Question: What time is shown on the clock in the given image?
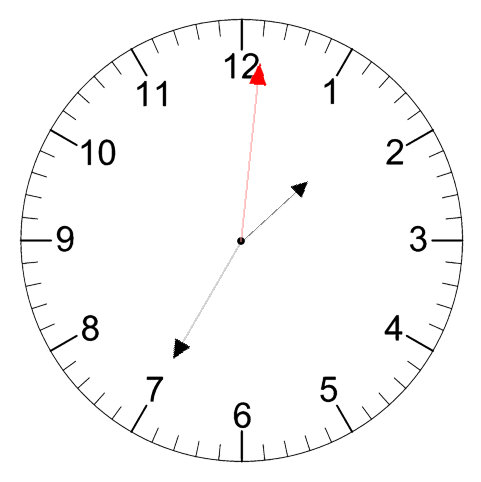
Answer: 01:35:01